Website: macys
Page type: delivery-shipping
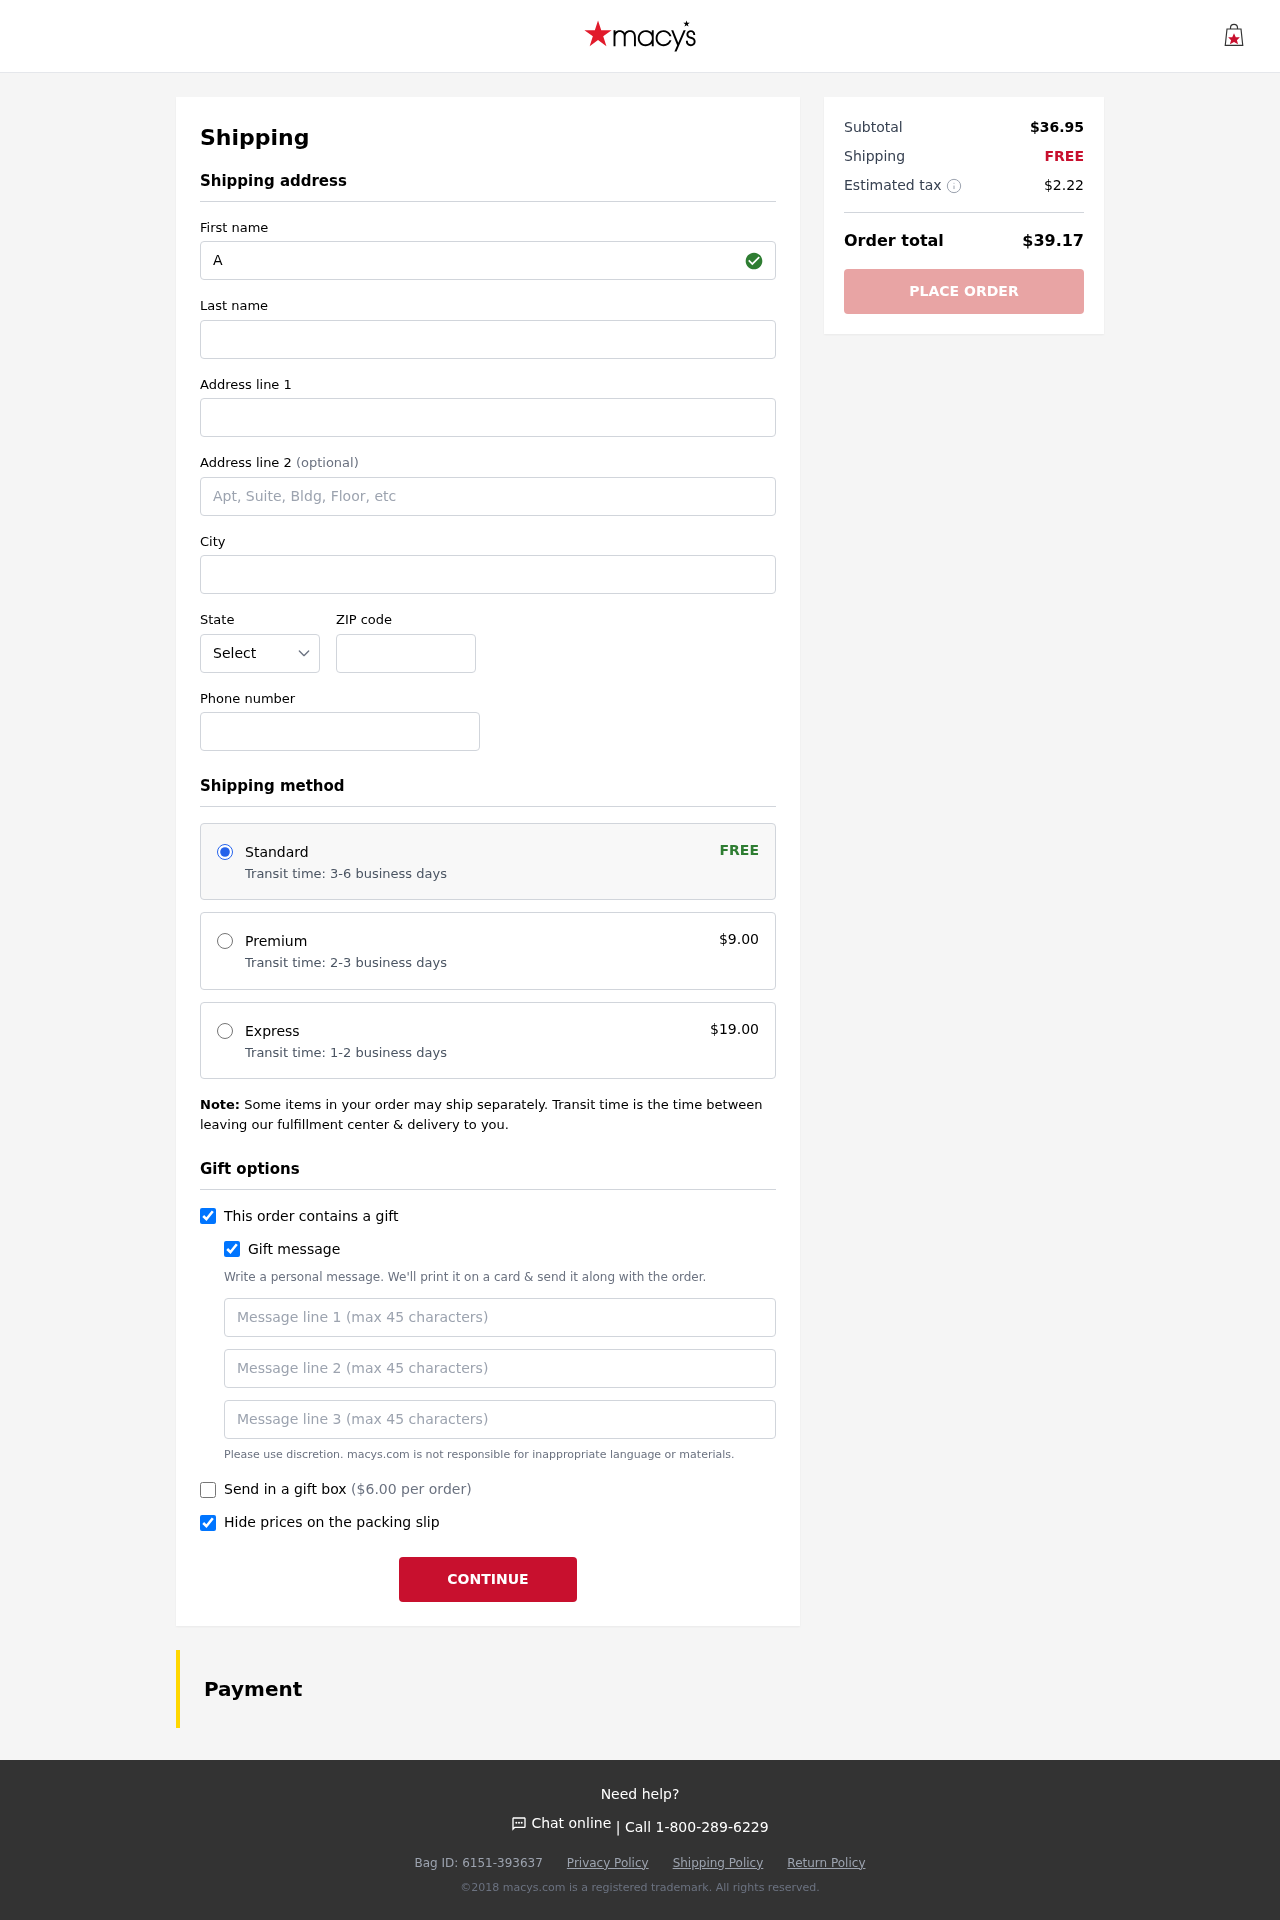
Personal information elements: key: PII_STATE_ABBR
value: WI
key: PII_FIRSTNAME
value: Austin
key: PII_LASTNAME
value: Miller
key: PII_STREET
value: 753 Arroyo Harbors
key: PII_STREET2
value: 239 Lowe Hill Suite 406
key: PII_CITY
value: South Loriville
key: PII_POSTCODE
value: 85643
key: PII_PHONE
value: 3213265202
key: PII_GIFT_MESSAGE
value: Hey Samuel, I know you've been on the hunt for a cozy update for your space, so I thought this would be a perfect addition to your bedroom. Hope it brings you a little extra comfort and style! Enjoy!  Austin
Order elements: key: ORDER_SHIPPING_STANDARD
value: Transit time: 3-6 business days
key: ORDER_SHIPPING_COST
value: FREE
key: ORDER_SHIPPING_PREMIUM
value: Transit time: 2-3 business days
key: ORDER_SHIPPING_PREMIUM_PRICE
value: $9.00
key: ORDER_SHIPPING_EXPRESS
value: Transit time: 1-2 business days
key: ORDER_SHIPPING_EXPRESS_PRICE
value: $19.00
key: ORDER_GIFT_BOX_PRICE
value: ($6.00 per order)
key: ORDER_SUBTOTAL
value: $36.95
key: ORDER_SHIPPING_COST2
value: FREE
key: ORDER_TAX
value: $2.22
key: ORDER_TOTAL
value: $39.17